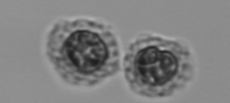
Label: Emiliania_huxleyi